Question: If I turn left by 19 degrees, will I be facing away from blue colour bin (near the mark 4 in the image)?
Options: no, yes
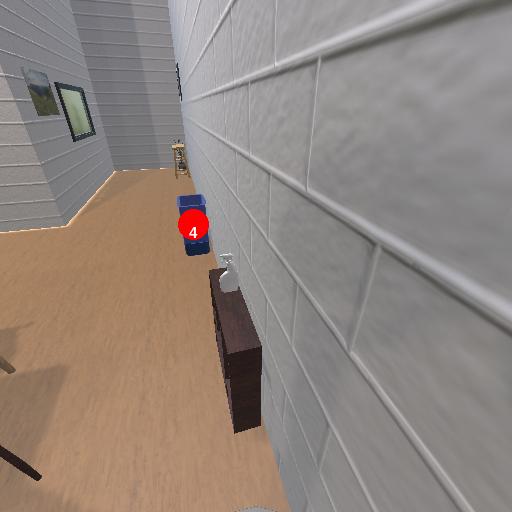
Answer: no